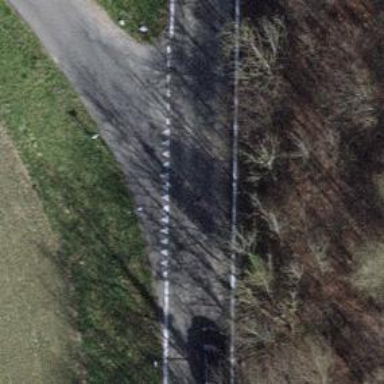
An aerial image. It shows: Road with "give way" sign.